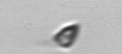
Label: Pyramimonas